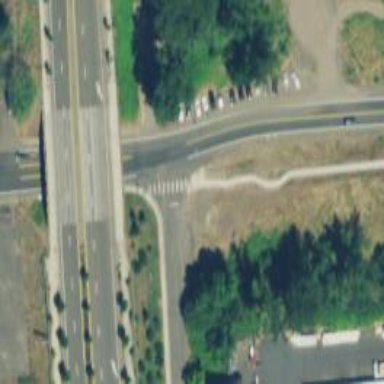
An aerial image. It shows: Tertiary road with sidewalk on the left.